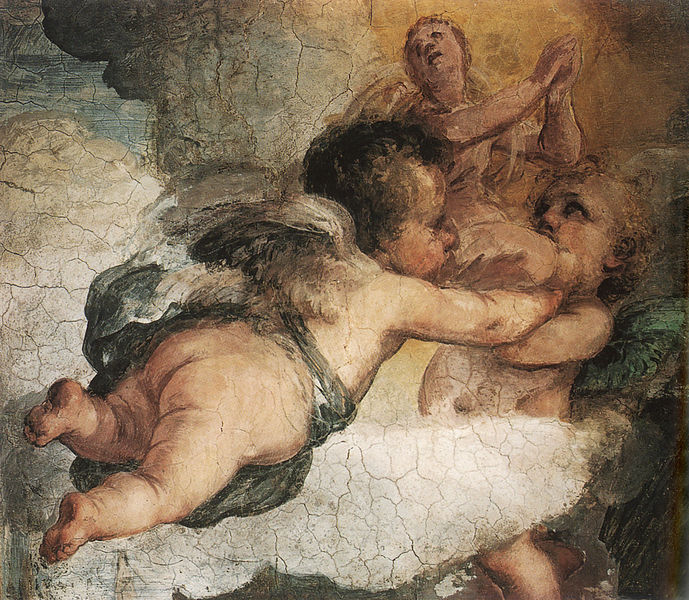
Titel: Der Präfekt Apronianus verurteilt die Hl. Bibiana
Künstler: Pietro da Cortona
Standort: Rom, Kirche St. Bibiana (EU - I - Latium)
Schlagwörter: akt, blau, flügel, haut, himmel, kampf, nackt, rubens, weiß, wolken, gelb, grün, braun, frau, hell, schwarz, tuch, wolke, beige, kirche, locken, fliegen, engel, putte, putto, füße, risse, dick, detail, beten, heiligenschein, flehen, deckengemälde, fresko, putten, maria, putti, fresco, gerangel, michelangelo, freske, gesprungen, po, heeilige, pummelige engel